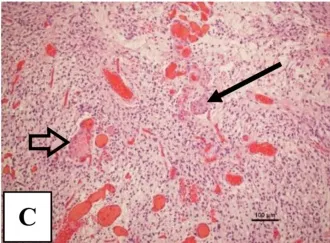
(C) The tumour has the architecture of a typical diffuse astrocytoma. Note numerous dilated vessels, focally showing true microvascular proliferation (arrow) and thrombosis (open arrow).
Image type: pathology (h&e)